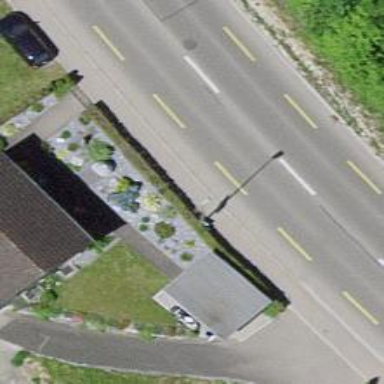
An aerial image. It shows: Secondary road with asphalt surface.